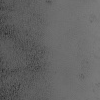
Atmospheric dust classification: not_dusty